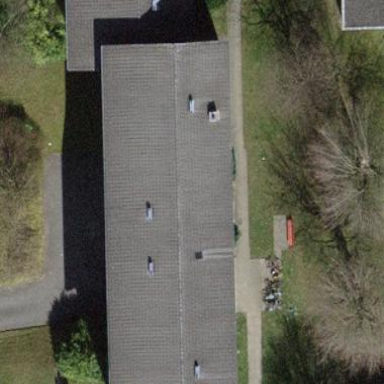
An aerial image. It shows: Residential building with grey gabled roof.